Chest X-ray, PA view. Patient: 13 years old, sex M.
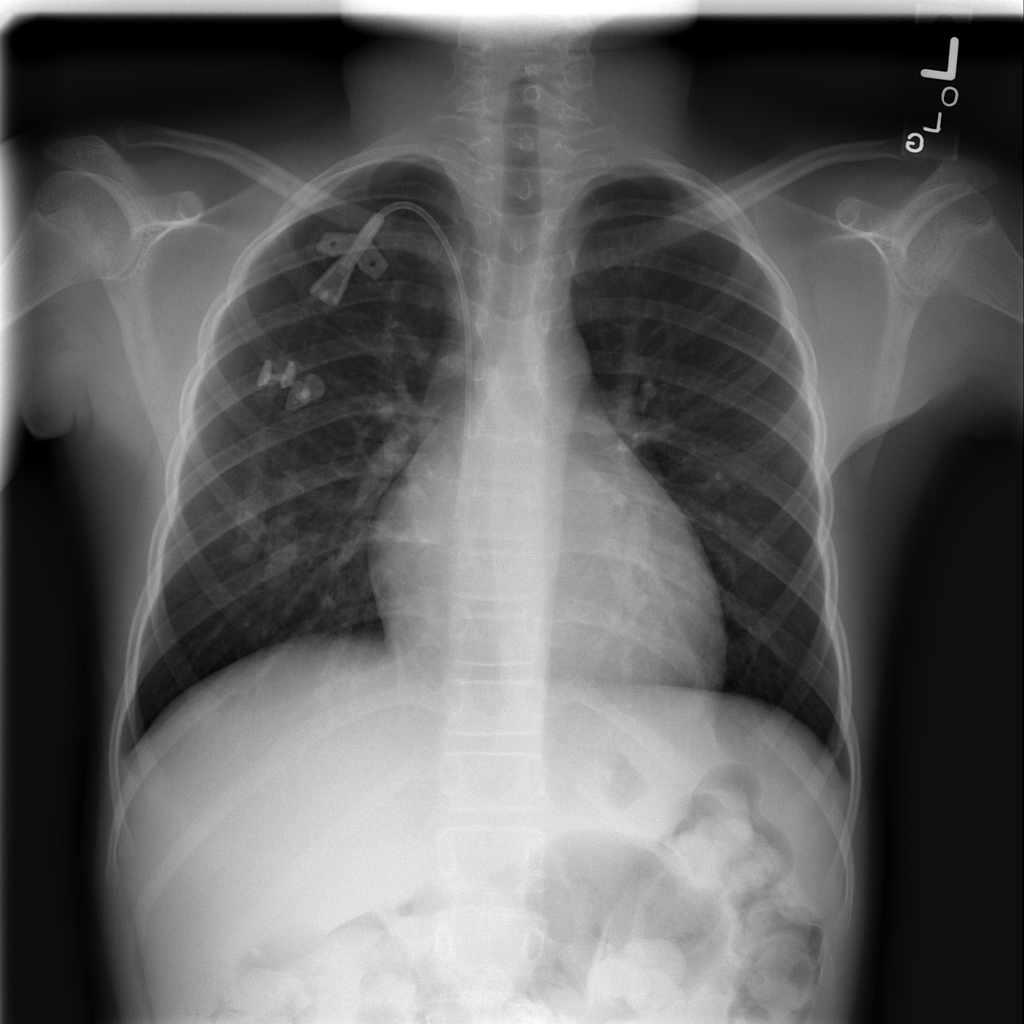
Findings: Cardiomegaly